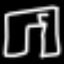
Label: pants